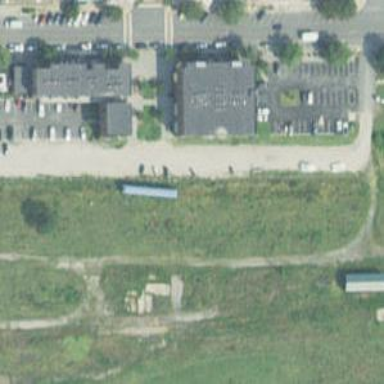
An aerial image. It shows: Railway yard used for servicing trains.